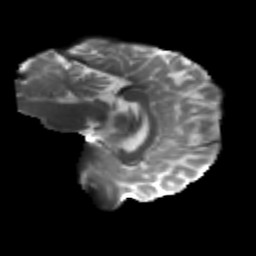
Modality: T2w
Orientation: sagittal
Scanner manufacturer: siemens
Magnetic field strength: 3 T
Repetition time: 4.16 s
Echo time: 0.0806 s